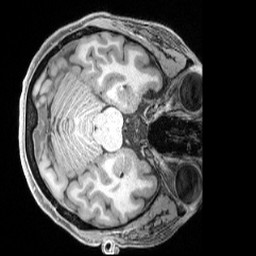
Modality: T1w
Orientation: axial
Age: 39
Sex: female
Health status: ill
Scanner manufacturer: siemens
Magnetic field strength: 3 T
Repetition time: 2.4 s
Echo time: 0.00222 s